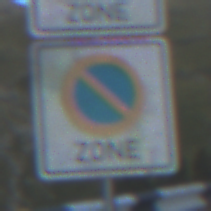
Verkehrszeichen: BeginnEingeschraenktesHalteverbotZone
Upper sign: BeginnZone20
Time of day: SunriseSunset
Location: Outdoor (RoadRail)
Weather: Clear
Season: NotSpecified
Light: Natural